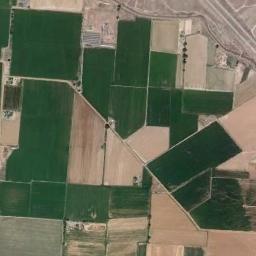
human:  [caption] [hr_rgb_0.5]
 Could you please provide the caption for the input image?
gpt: There are many roads of different lengths in rectangular farmlands .

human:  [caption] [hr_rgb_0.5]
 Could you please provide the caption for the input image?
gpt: Some rectangular farmlands of different colors are neatly arranged on the ground .

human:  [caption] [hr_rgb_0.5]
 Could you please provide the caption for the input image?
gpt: Lots of mixed green and tan mixed rectangular farm fields .

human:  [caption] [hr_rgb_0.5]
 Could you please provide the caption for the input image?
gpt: There are some green and bare rectangular farmland .

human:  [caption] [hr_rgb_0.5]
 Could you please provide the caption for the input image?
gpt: There are some green rectangular farmlands and yellow ones of different sizes .